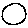
Label: circle